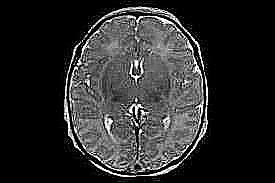
Label: notumor